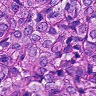
Metastatic tissue present: yes